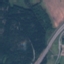
Land use / land cover: Highway